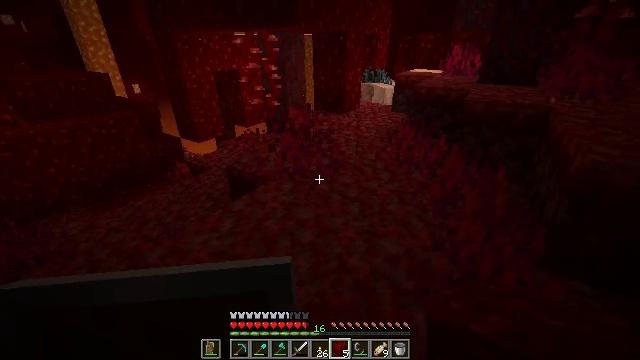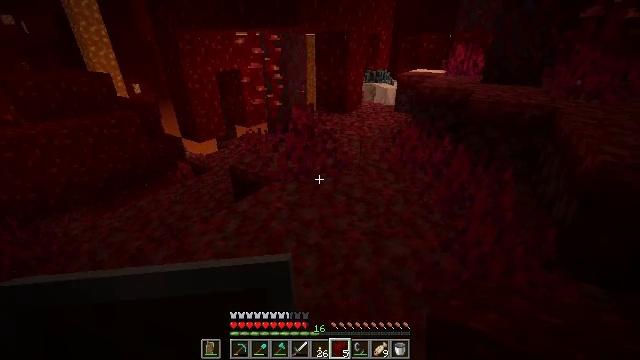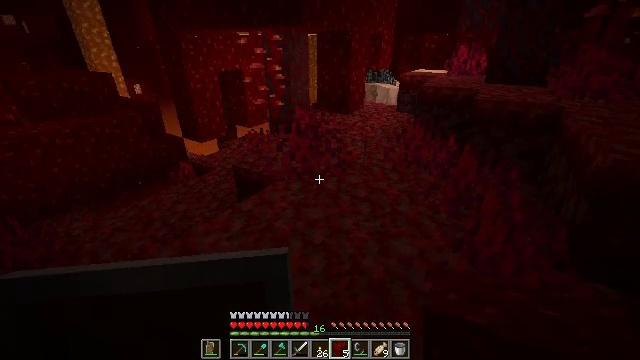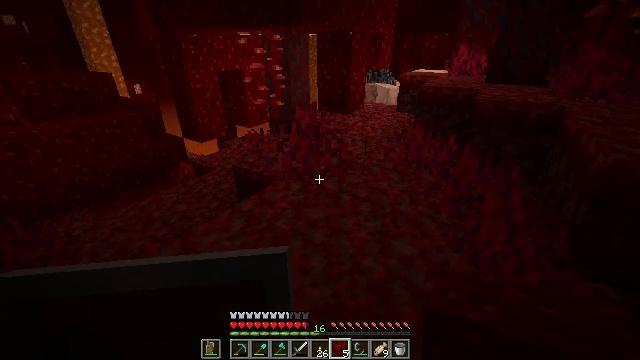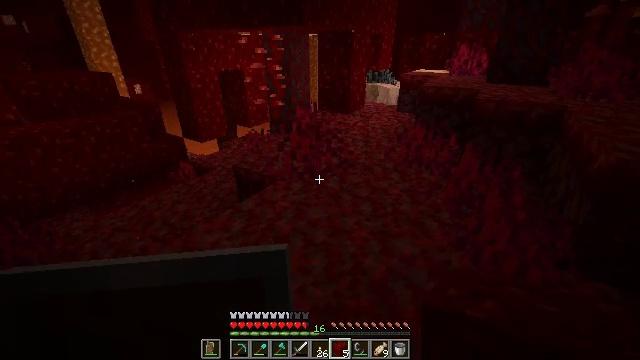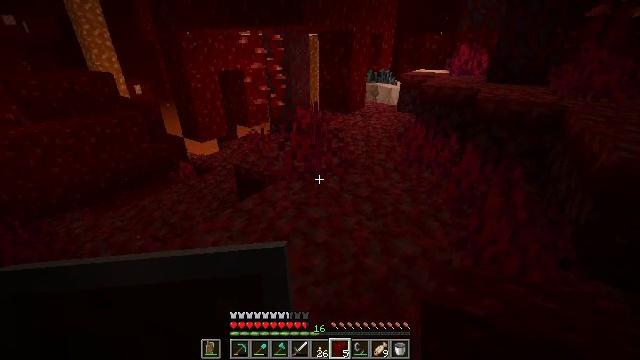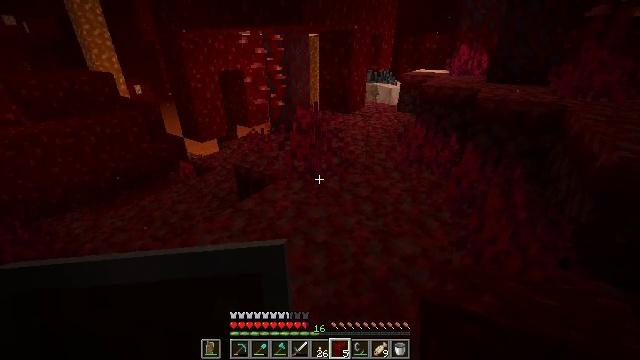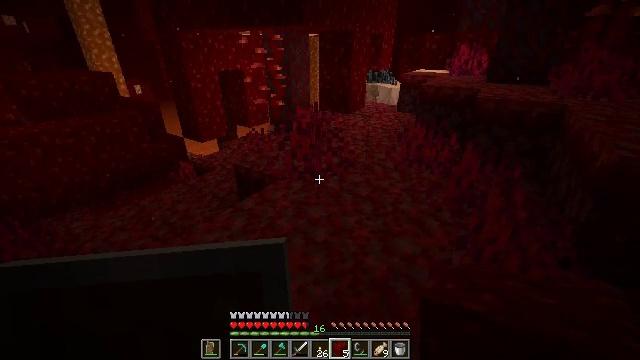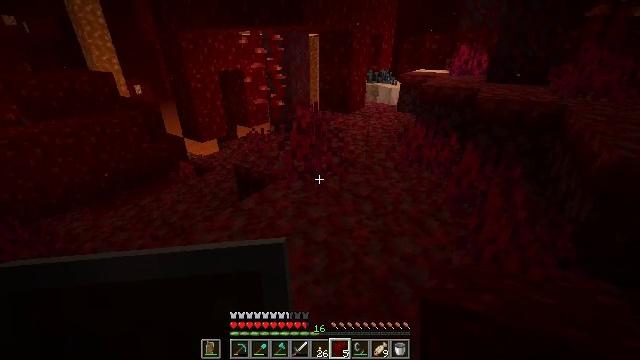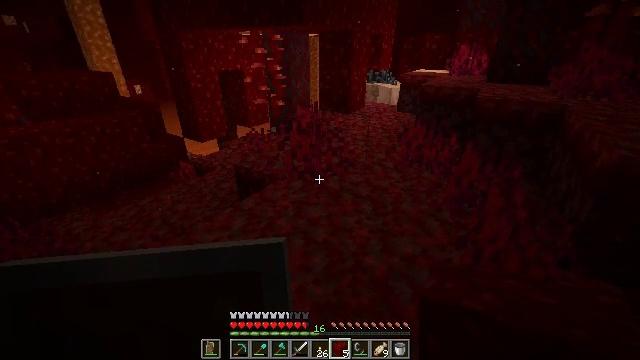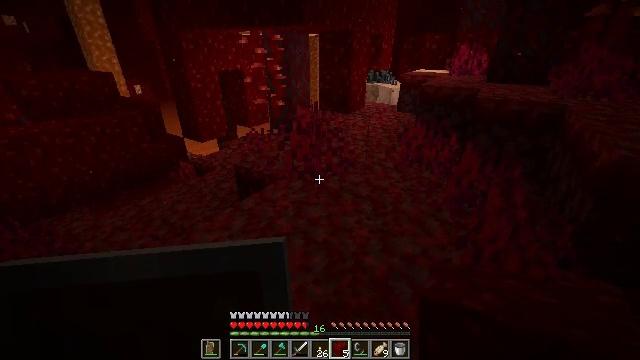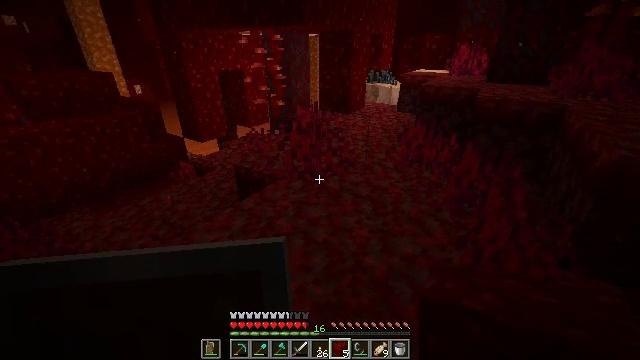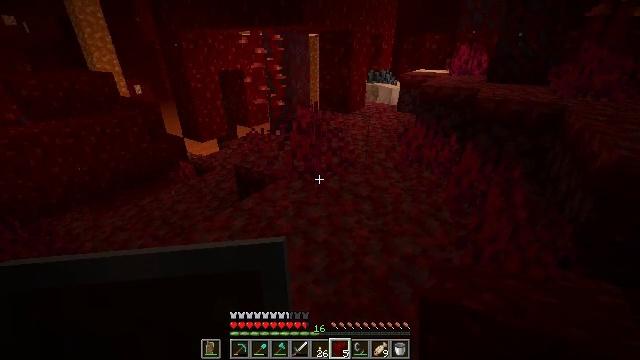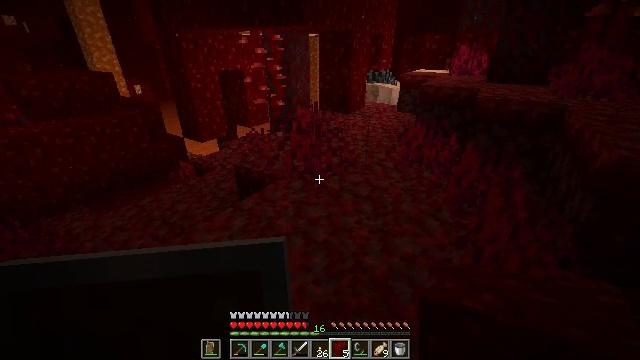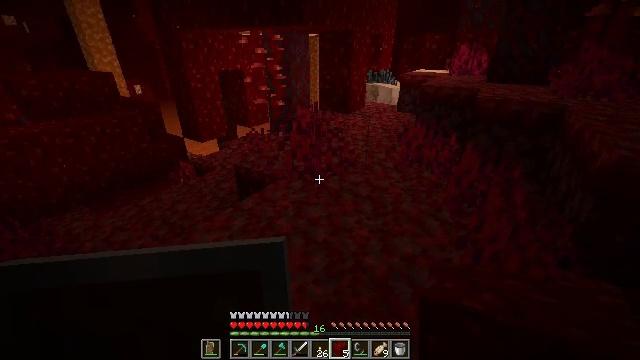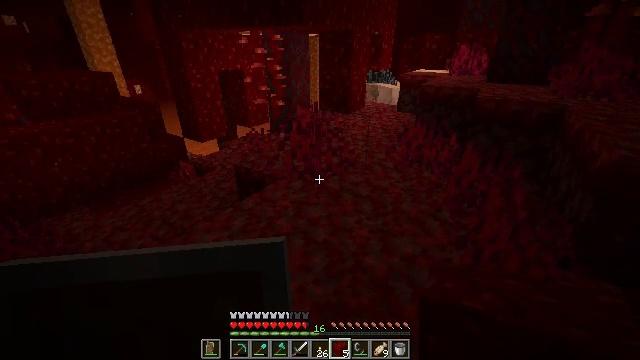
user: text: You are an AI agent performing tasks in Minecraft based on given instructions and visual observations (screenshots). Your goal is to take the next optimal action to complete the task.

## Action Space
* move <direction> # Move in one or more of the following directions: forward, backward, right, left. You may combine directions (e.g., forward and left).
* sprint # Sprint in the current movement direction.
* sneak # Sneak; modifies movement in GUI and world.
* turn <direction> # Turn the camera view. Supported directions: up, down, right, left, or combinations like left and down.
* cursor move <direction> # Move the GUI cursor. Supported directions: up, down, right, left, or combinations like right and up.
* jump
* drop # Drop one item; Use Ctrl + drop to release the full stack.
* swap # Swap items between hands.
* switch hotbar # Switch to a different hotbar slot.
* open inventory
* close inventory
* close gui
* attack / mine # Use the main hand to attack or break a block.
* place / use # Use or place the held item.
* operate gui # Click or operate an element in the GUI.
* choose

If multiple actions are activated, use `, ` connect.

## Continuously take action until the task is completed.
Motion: motion action
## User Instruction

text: Destroy the weeping vines plant.
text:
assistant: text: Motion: no_op
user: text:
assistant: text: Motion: no_op
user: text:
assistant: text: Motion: no_op
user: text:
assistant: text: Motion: no_op
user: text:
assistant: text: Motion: no_op
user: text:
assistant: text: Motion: no_op
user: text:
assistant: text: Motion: no_op
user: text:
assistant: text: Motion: no_op
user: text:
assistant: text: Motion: no_op
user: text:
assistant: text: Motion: no_op
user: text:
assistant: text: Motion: no_op
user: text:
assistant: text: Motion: no_op
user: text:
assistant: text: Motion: no_op
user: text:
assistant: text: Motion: no_op
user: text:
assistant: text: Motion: no_op
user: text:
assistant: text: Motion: no_op
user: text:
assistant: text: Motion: no_op
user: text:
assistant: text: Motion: no_op
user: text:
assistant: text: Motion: move forward
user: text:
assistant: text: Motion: move forward
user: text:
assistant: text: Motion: move forward, turn down
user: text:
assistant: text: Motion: move forward
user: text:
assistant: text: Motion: move forward
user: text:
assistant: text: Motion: move forward
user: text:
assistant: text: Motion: no_op
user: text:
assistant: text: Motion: no_op
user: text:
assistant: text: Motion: no_op
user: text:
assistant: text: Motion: no_op
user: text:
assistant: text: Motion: no_op
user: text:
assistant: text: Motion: turn right